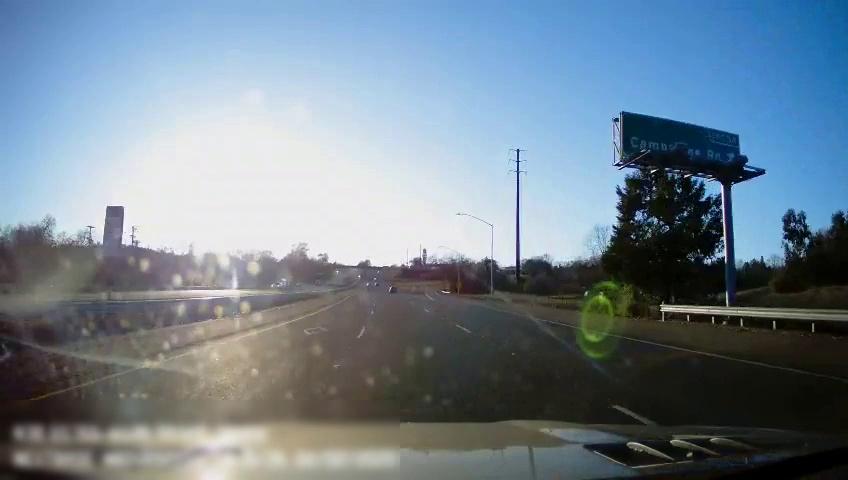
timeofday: Day
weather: Sunny
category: Drivable Space
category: Drivable Space
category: Lanes | Current Lane
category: Lanes | Current Lane
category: Lanes | Alternate Lane
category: Lanes | Alternate Lane
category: Lanes | Alternate Lane
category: Traffic | Signs
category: Traffic | Signs